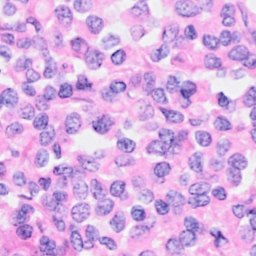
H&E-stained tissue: Breast